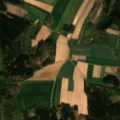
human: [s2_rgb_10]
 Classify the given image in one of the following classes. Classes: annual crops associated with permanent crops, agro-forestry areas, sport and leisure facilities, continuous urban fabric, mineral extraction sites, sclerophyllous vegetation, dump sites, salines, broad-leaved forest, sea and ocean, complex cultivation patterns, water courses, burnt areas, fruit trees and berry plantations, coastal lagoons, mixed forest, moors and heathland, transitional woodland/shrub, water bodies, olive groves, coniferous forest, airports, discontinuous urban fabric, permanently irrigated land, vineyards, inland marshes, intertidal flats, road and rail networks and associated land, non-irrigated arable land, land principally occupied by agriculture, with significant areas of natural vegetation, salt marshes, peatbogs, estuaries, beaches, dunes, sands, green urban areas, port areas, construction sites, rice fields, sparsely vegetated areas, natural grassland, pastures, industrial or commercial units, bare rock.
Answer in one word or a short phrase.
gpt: non-irrigated arable land, coniferous forest, mixed forest